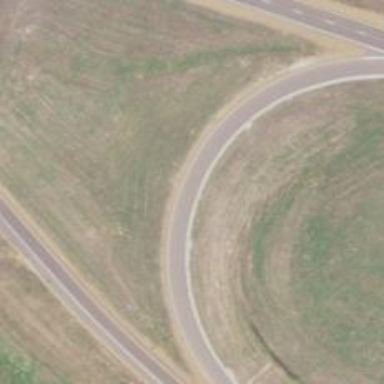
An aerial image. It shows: Asphalt trunk link road.